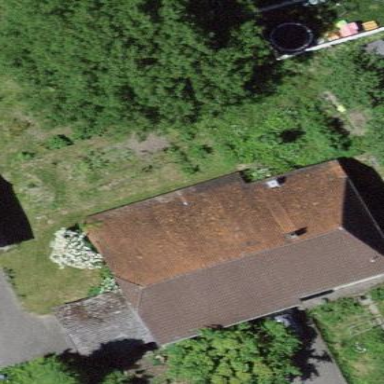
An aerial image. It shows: Farm building.